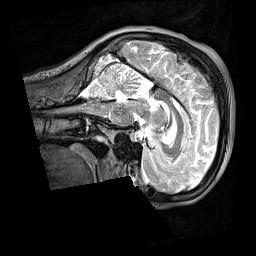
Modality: T2w
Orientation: sagittal
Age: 29
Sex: female
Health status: healthy
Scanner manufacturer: siemens
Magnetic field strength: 3 T
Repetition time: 3.2 s
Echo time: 0.568 s